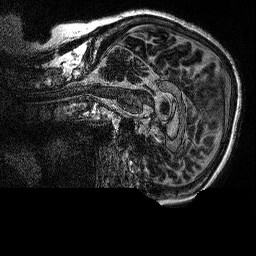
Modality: MP2RAGE
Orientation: sagittal
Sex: female
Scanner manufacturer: siemens
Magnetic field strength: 3 T
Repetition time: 5 s
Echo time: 0.00292 s